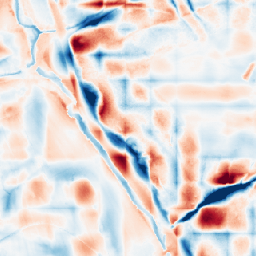
Category: wavelet
Decomposition family: wavelet_biorthogonal
Decomposition parameters: wavelet: bior2.4
level: 5
Upsampling method: nearest
Upsampling parameters: scale: 8
Upsampling scale: 8